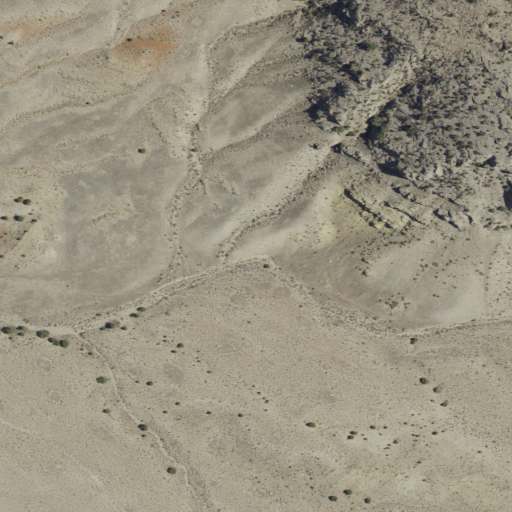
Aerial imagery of bench in Utah named Rattlesnake Bench containing shrub, grassland, and barren land